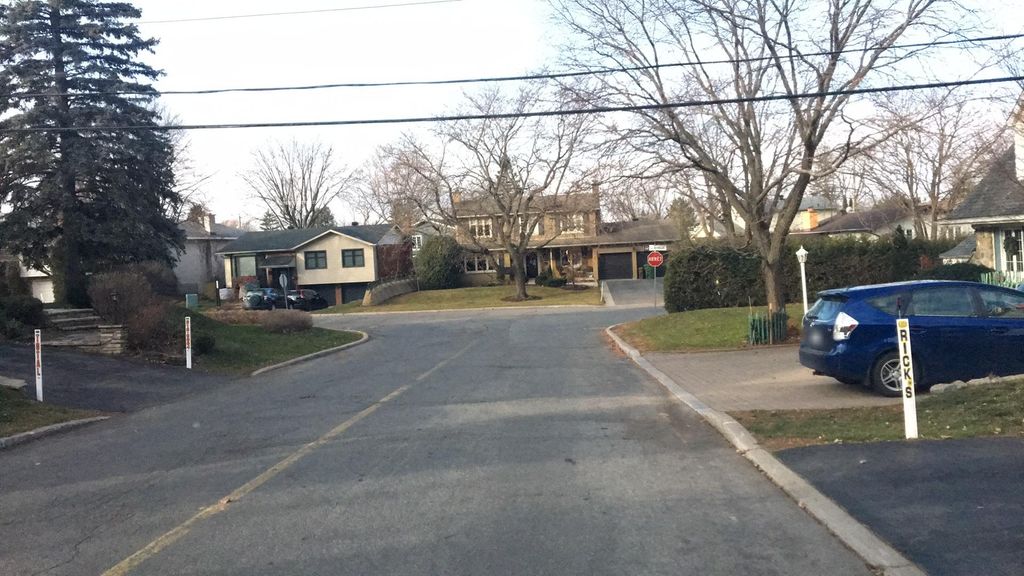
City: montreal